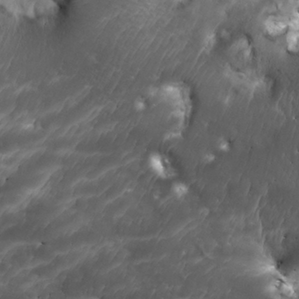
Label: non_frost